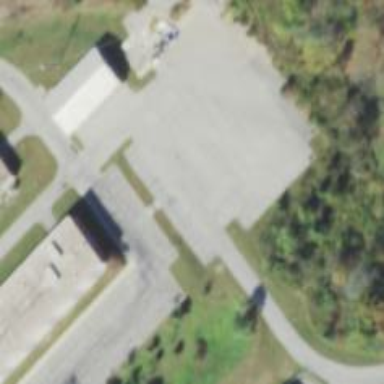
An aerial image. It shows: Parking space is available.